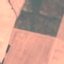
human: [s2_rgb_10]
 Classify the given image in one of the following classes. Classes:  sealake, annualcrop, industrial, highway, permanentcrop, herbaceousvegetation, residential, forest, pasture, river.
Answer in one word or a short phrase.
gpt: AnnualCrop